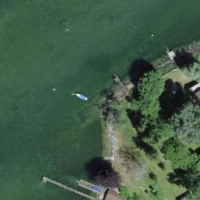
EUNIS habitat code: 14
Species observed at this site:
Ophrys apifera